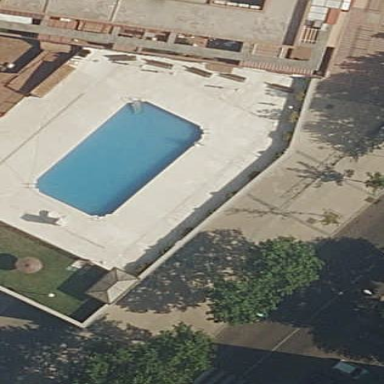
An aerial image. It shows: Swimming pool located in leisure land.